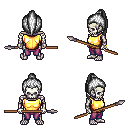
a pixel art fantasy rpg character, male body template, skeleton, gold chest armor, magenta pants, white long topknot hairstyle, bracelets, spear, four views (front, back, left, right), 2x2 character sprite sheet, small pixel art, hard edges, no anti-aliasing